Question: I built a small boat visualizer. I am using <URL>.
The user has to manually update the page pushing the refresh button on top left of the page to see the new updated table.

: Is it possible to proceed with an automatic update every minute without the user manually refreshing the page?
In order to bypass the one minute problem I had to organize a caching process and in fact that works well. I can refresh without waiting one minute, but I have to do it manually.
'''
var express = require('express');
var router = express.Router();
var axios = require('axios');
const NodeCache = require('node-cache');
const myCache = new NodeCache();
let hitCount = 0;
/* GET home page. */
router.get('/', function(req, res, next) {
res.render('index', { title: 'Express' });
});
router.get('/hello', async function(req, res, next) {
const allData = myCache.get('allData');
if (!allData) {
hitCount++;
console.log('hit ${hitCount} number of times');
const { data } = await axios.get(
'http://data.aishub.net/ws.php?username=KEY&format=1&output=json&compress=0&latmin=11.42&latmax=58.20&lonmin=-134.09&lonmax=-52.62'
);
console.log(data + 'ERR');
const [ metaData, ships ] = data;
const shipsOfInterest = ships.filter(
(ship) =>
mmsiOfInterest.includes(ship.MMSI) ||
shipNamesOfInterest.includes(ship.NAME) ||
imoOfInterest.includes(ship.IMO)
);
myCache.set('allData', shipsOfInterest, 70);
console.log(shipsOfInterest);
res.send(shipsOfInterest);
return;
}
console.log('this is the data:', allData);
res.send(allData);
});
module.exports = router;
'''
'''
class BoatMap extends Component {
constructor(props) {
super(props);
this.state = {
buttonEnabled: true,
buttonClickedAt: null,
progress: 0,
ships: [],
type: 'All',
shipTypes: [],
activeShipTypes: [],
logoMap: {}
};
this.updateRequest = this.updateRequest.bind(this);
this.countDownInterval = null;
}
async componentDidMount() {
this.countDownInterval = setInterval(() => {
if (!this.state.buttonClickedAt) return;
const date = new Date();
const diff = Math.floor((date.getTime() - this.state.buttonClickedAt.getTime()) / 1000);
if (diff < 90) {
this.setState({
progress: diff,
buttonEnabled: false
});
} else {
this.setState({
progress: 0,
buttonClickedAt: null,
buttonEnabled: true
});
}
}, 500);
await this.updateRequest();
const shipTypeResults = await Client.getEntries({
content_type: 'competitors'
});
console.log(shipTypeResults);
const shipTypes = shipTypeResults.items.map((data) => data.fields);
const logoMap = shipTypes.reduce((acc, type) => {
return {
...acc,
[type.name]: type.images.fields.file.url
};
}, {});
console.log({ shipTypes });
this.setState({
logoMap
});
}
componentDidUpdate(prevProps, prevState) {
if (this.state.type !== prevState.type) {
}
}
componentWillUnmount() {
clearInterval(this.countdownInterval);
}
async updateRequest() {
const url = 'http://localhost:3001/hello';
console.log(url);
const fetchingData = await fetch(url);
const ships = await fetchingData.json();
console.log(ships);
this.setState({
buttonEnabled: false,
buttonClickedAt: new Date(),
progress: 0,
ships
});
setTimeout(() => {
this.setState({ buttonEnabled: true });
});
}
render() {
return (
<div className="google-map">
<GoogleMapReact
bootstrapURLKeys={{ key: 'KEY' }}
center={{
lat: this.props.activeShip ? this.props.activeShip.latitude : 42.4,
lng: this.props.activeShip ? this.props.activeShip.longitude : -71.1
}}
zoom={8}
>
</GoogleMapReact>
</div>
);
}
}
'''
I have been doing a lot of research on how to automatically proceed with a refresh of the page without the user doing it manually.
Thank for pointing to the right direction for solving this problem.
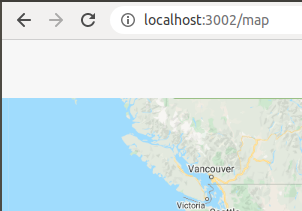
Answer: Not sure if I fully understand the question. What is the mapping platform? Ideally you would not refresh the page at all. You would use state to refresh the map contents with a new ajax call every 60 seconds.
If you do just want to reload every 60 seconds then the below will work.
'''
setTimeout(function () {
location.reload();
}, 60 * 1000);
'''